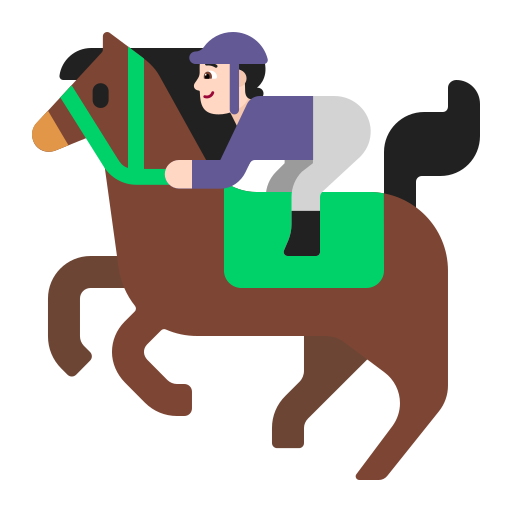
horse racing flat light